Field crop: maize
Growth stage: 2
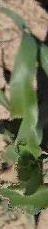
Species: maize